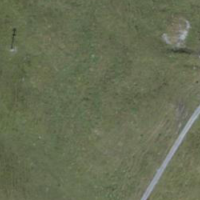
EUNIS habitat code: 24
Species observed at this site:
Anthus trivialis
Carduelis citrinella
Nucifraga caryocatactes
Fringilla coelebs